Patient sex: M
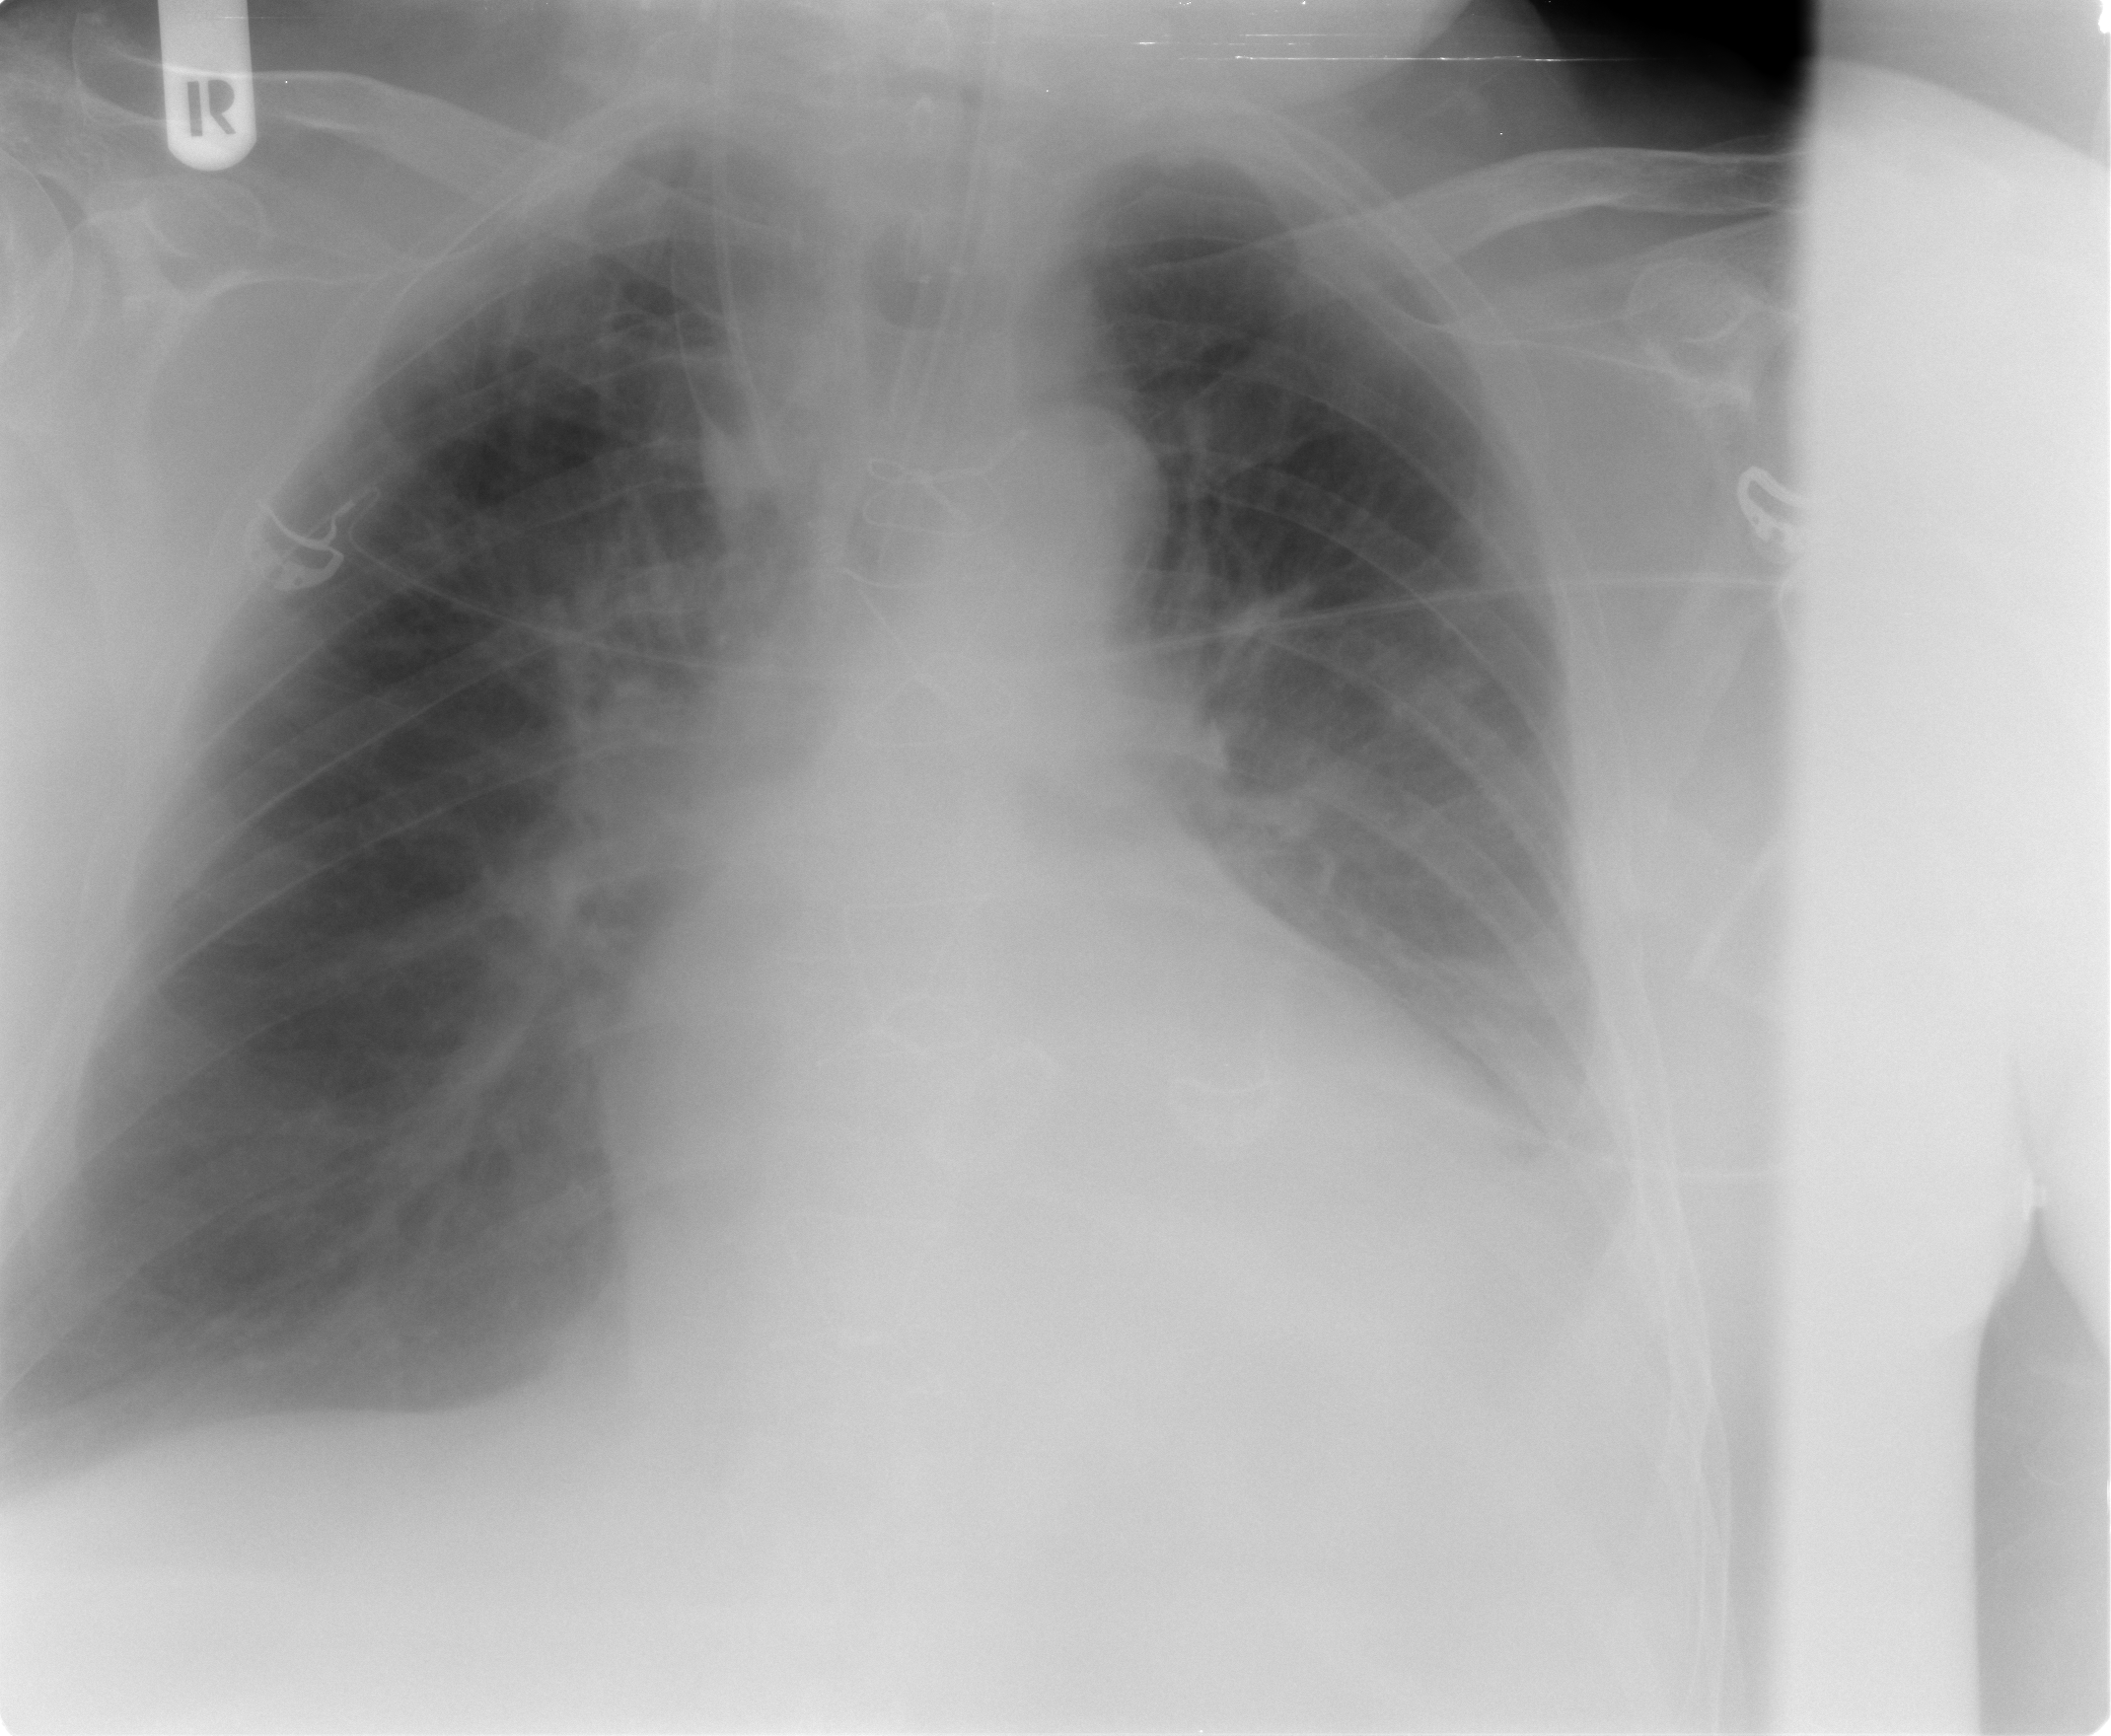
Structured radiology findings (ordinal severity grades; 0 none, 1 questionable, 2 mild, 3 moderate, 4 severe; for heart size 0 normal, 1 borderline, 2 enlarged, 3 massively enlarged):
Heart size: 2
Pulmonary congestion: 2
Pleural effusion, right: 0
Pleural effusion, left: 2
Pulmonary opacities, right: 0
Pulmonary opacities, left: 0
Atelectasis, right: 0
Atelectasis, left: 2